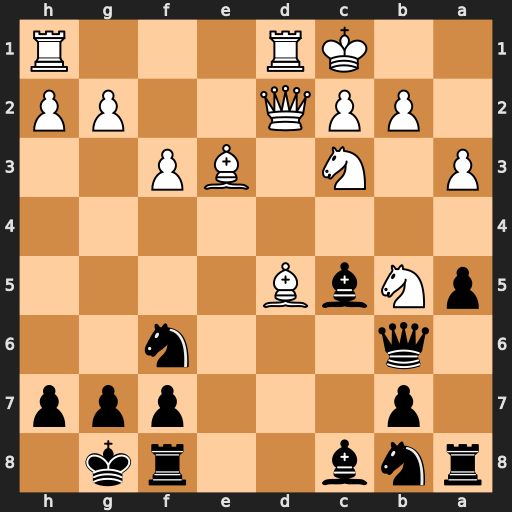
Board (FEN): rnb2rk1/1p3ppp/1q3n2/pNbB4/8/P1N1BP2/1PPQ2PP/2KR3R
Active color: b
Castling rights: -
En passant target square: -
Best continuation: Bxe3 Qxe3 Qxe3+